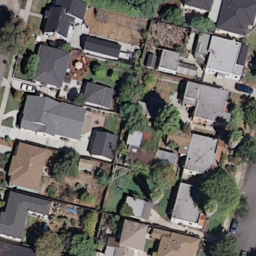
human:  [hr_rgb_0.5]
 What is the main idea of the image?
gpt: medium residential